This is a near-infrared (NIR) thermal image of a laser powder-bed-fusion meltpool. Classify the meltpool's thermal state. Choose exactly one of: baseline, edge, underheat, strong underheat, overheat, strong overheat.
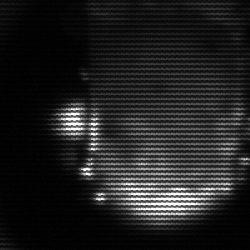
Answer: baseline